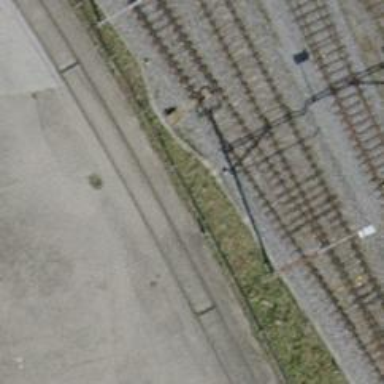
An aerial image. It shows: Disused railway.